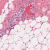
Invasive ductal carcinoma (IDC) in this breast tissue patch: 0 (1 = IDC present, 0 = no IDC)